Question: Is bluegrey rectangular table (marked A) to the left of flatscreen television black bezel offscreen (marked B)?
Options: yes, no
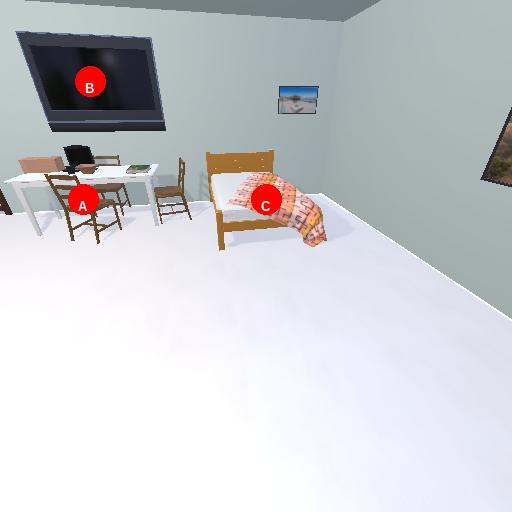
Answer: yes